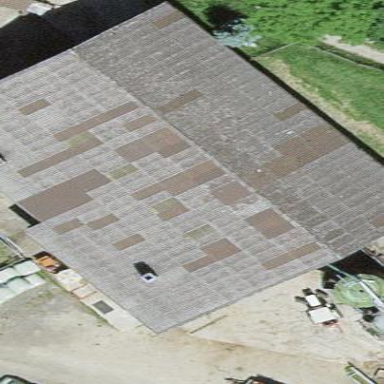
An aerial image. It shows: Rural barn.